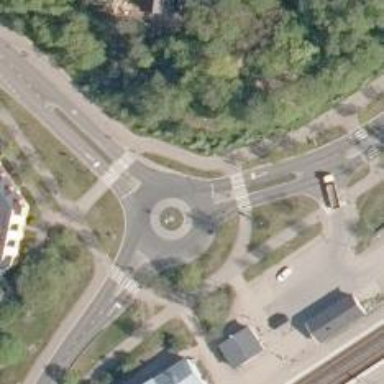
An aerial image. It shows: Tertiary road with asphalt surface leading to roundabout.